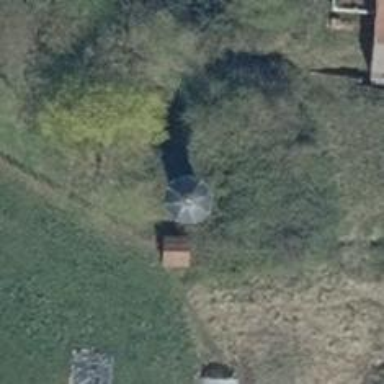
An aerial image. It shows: Nesting site on the roof that is used as support.